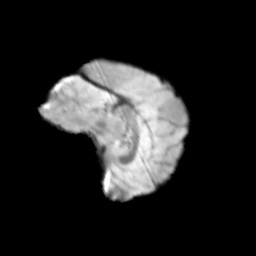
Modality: T2w
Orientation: sagittal
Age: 12
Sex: female
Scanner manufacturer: siemens
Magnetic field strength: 3 T
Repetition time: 3.8 s
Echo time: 0.07 s